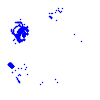
Particle: kaon